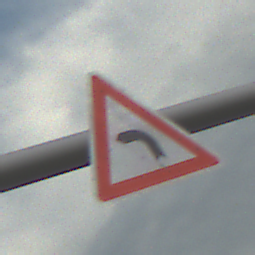
Verkehrszeichen: KurveLinks
Umgebung: Outdoor, Urban
Tageszeit: MorningAfternoon
Wetter: PartlyCloudy
Licht: Natural
Jahreszeit: NotSpecified
Kontrast: LowContrast